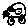
Label: car